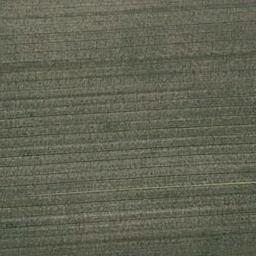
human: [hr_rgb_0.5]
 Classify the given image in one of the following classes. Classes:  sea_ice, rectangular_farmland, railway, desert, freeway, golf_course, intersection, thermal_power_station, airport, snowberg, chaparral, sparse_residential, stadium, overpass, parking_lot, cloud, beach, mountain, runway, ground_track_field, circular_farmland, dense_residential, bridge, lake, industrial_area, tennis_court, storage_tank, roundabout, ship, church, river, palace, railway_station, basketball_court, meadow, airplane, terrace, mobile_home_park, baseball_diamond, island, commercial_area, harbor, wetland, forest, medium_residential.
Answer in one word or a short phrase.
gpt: meadow